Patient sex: M
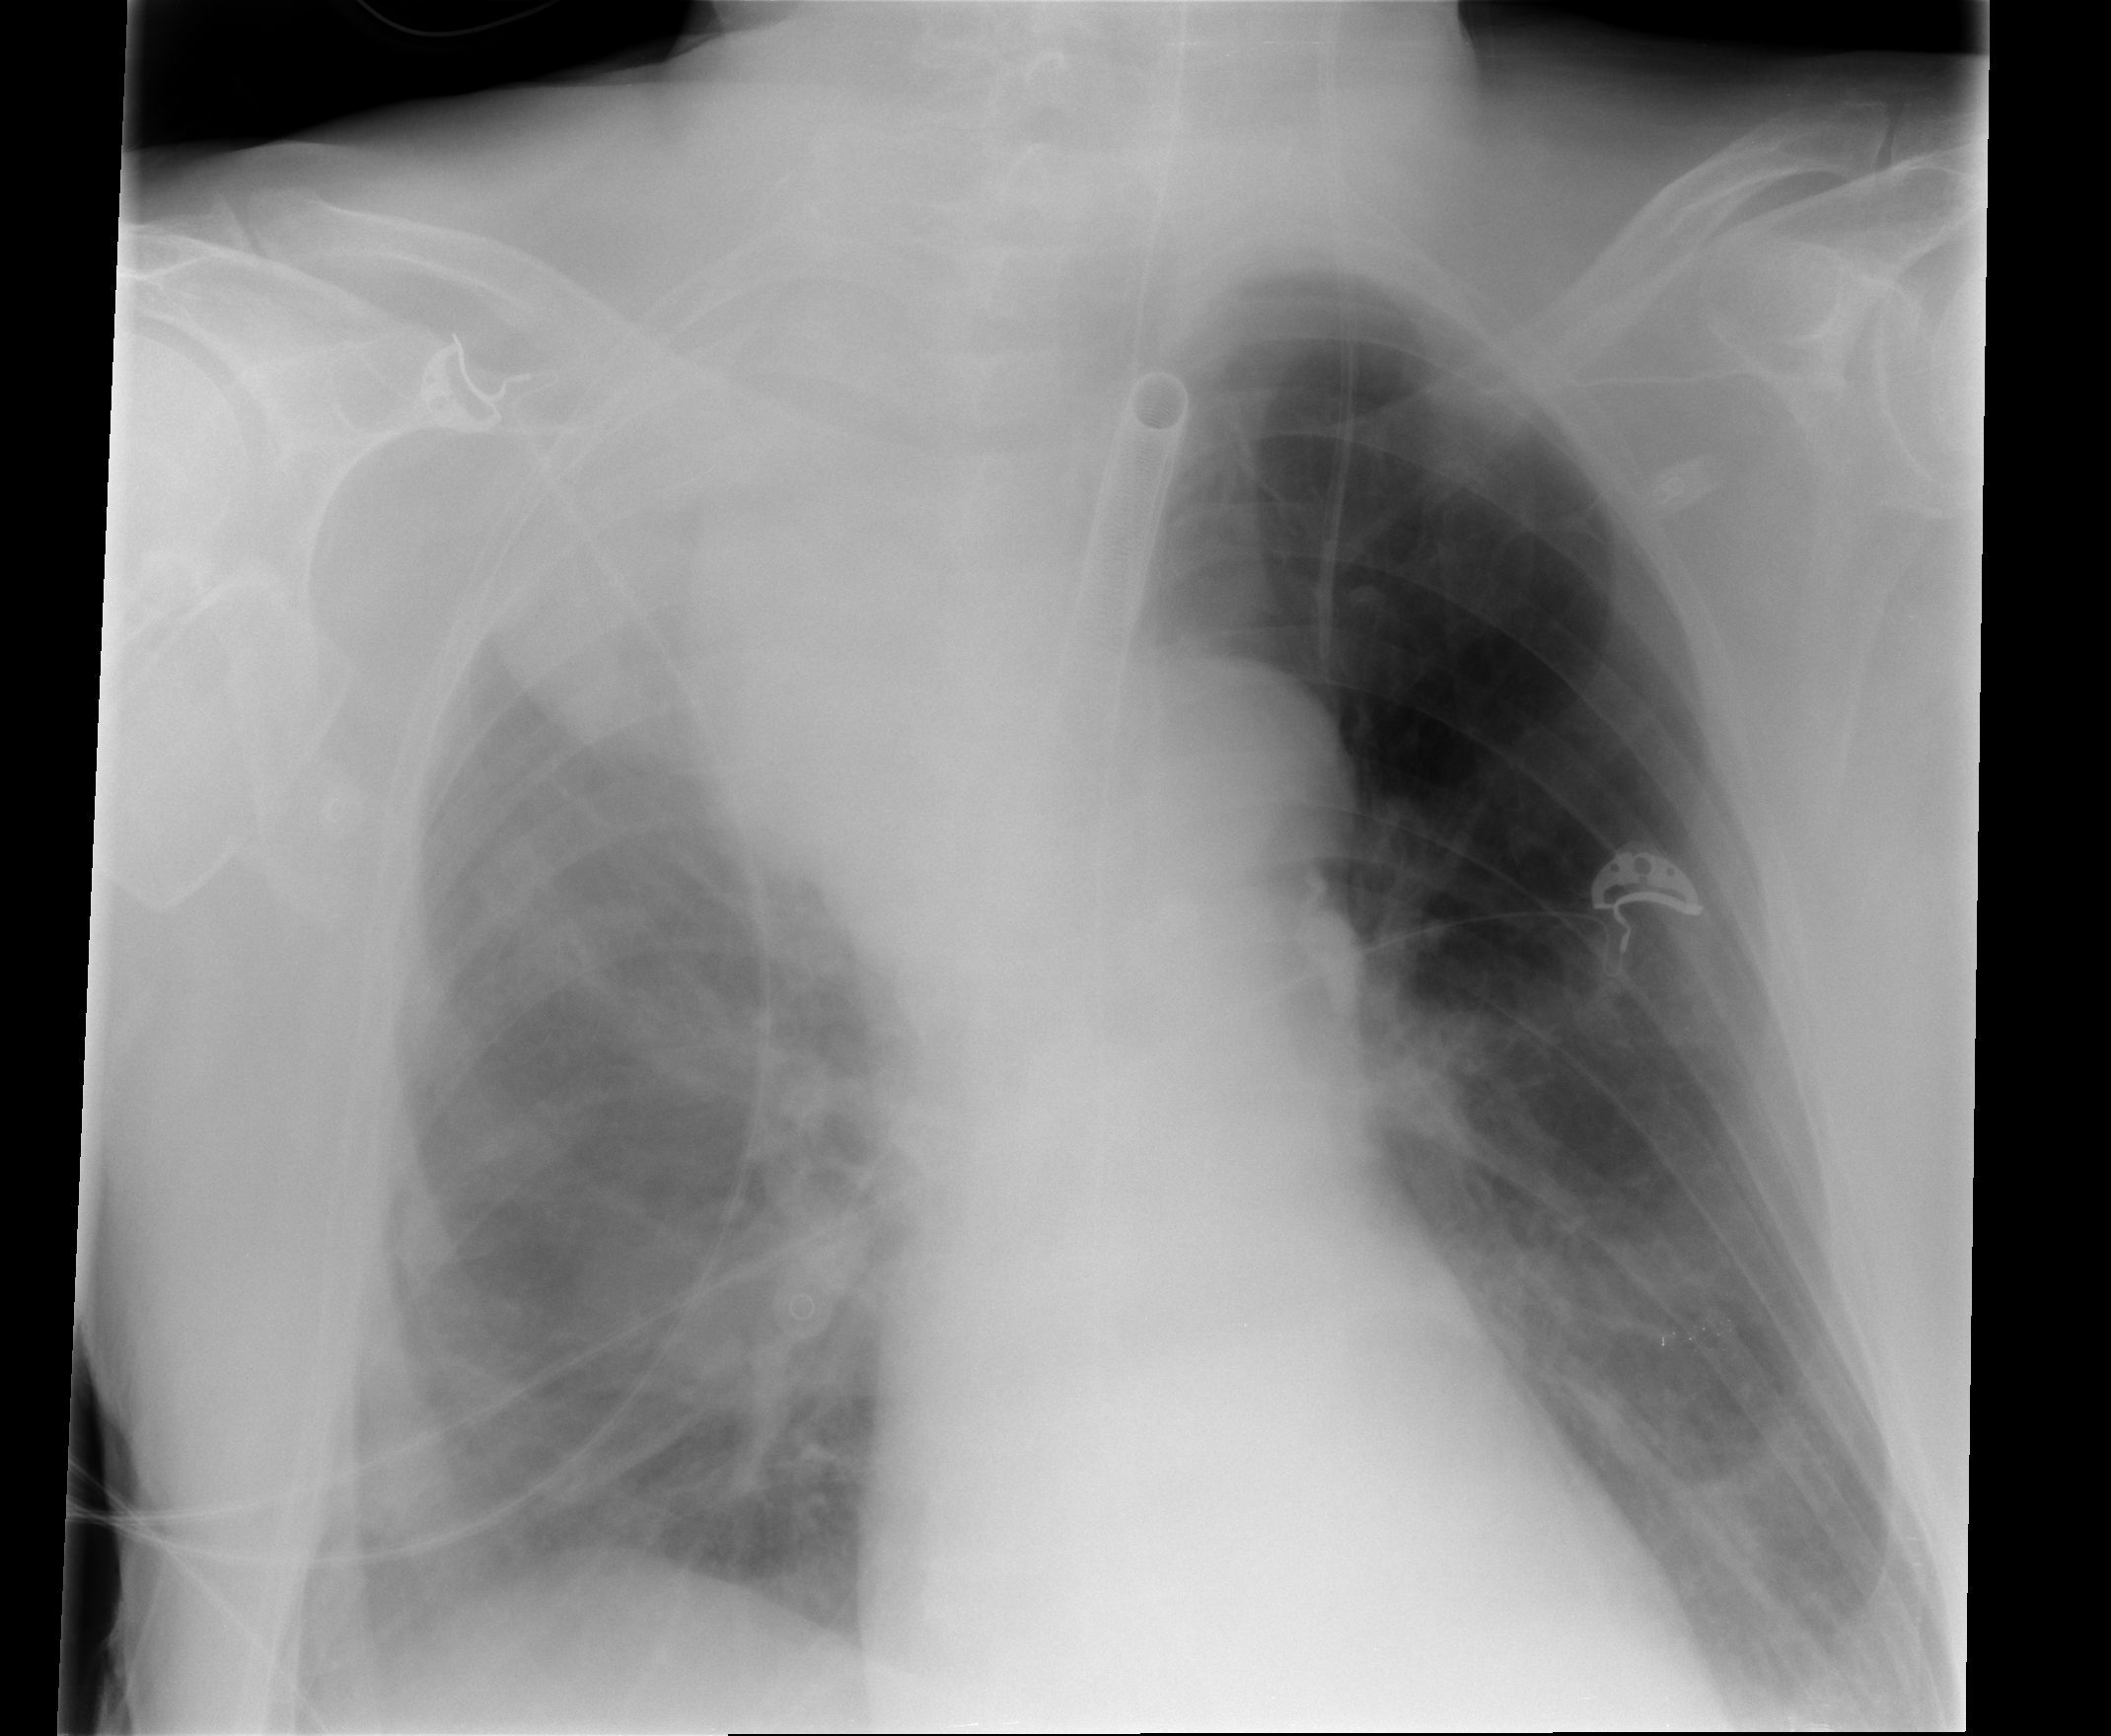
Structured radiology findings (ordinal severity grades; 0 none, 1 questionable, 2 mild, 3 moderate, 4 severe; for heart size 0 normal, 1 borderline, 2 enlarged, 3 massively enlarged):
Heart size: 0
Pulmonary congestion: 0
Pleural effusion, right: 2
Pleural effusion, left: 0
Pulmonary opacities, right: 1
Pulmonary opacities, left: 0
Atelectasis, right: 3
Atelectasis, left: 2